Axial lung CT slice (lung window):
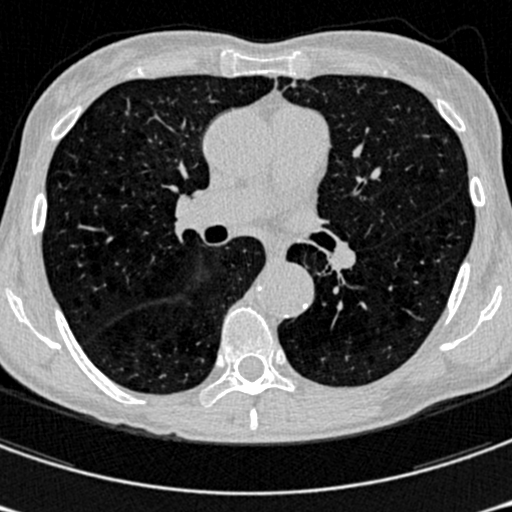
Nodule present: no